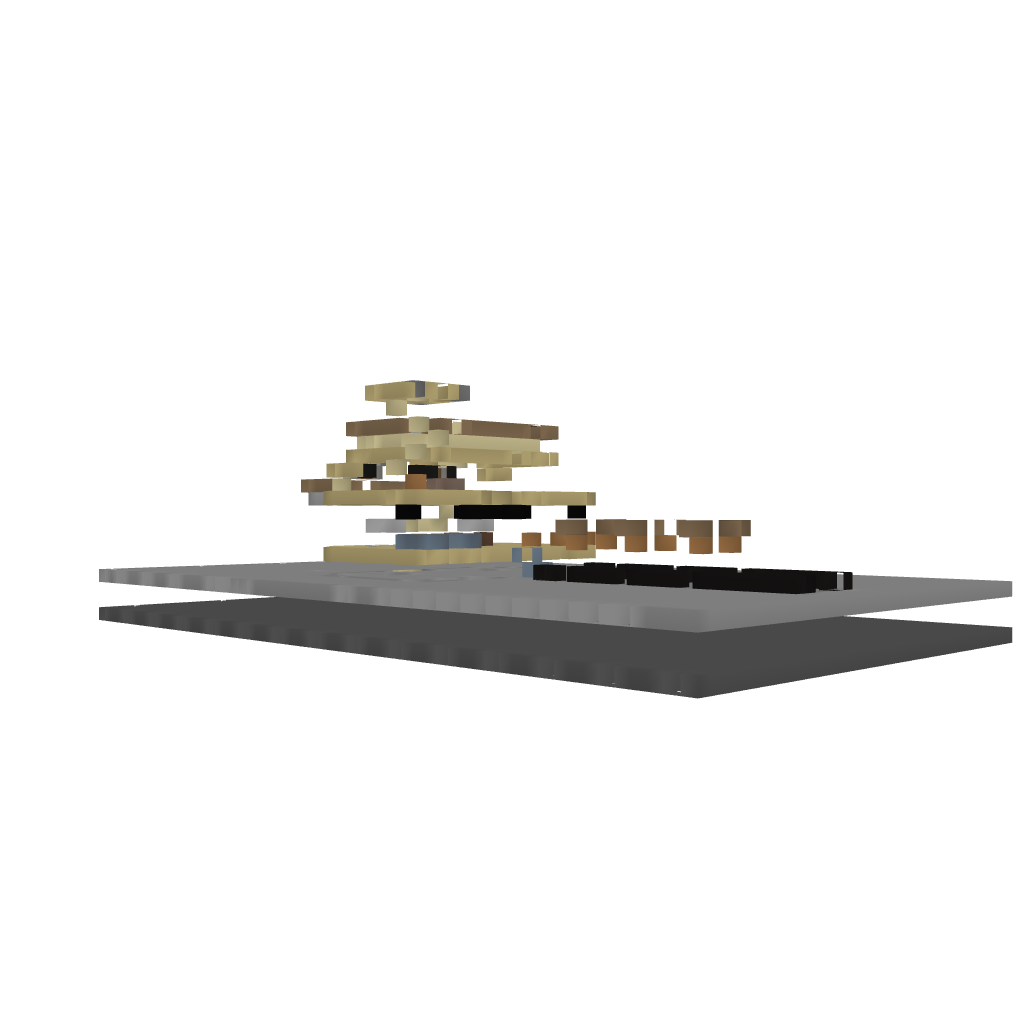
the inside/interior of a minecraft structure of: Luxury  Villa